Question: I would like to hide the button that shows the option of Grouped or Stacked barchart on shiny.
The button should disapear.
Thanks in advance.
Here is my code followed by image details
'''
library(shiny)
library(rCharts)
library(shinythemes)
library(shinydashboard)
ui <- navbarPage(title = "Information",
tabPanel(title = "Graph",
fluidRow(
column(2),
column(8,
tags$br(),
tags$h5("Chart", style="font-weight: bold; font-size:20px", align = "center"),
tags$br())
),
fluidRow(
column(1),
column(8,
tags$br(),
tags$h5("Exemple", style="font-weight: bold; font-size:14px", align = "center"),
tags$br(),
showOutput("bar","nvd3")),
column(1)
),
tags$head(tags$style(HTML("
.nvtooltip h3 {
font-size:8px;
}
")))
)
)
server <- function(input,output, session) {
output$bar <- renderChart2({
database2 <- cbind(cbind(c(100,110,140),c("2016-09-05","2016-09-05","2016-09-05")),c("Product A","Product B","Product C"))
database2[,1] <- as.numeric(database2[,1])
database2[,2] <- as.Date(database2[,2],origin="1899-12-30")
colnames(database2) <- c("Price","Date","Key")
database2 <- as.data.frame(database2)
m1net_eb <- nPlot(Price ~ Date, group = 'Key', data = database2, type='multiBarChart')
m1net_eb$chart(margin = list(left=60,bottom=110,right=60))
m1net_eb$chart(forceY = 0)
m1net_eb$set(lineWidth = 1, width=1100 , height = 700)
m1net_eb
})
}
shinyApp(ui=ui, server=server)
'''

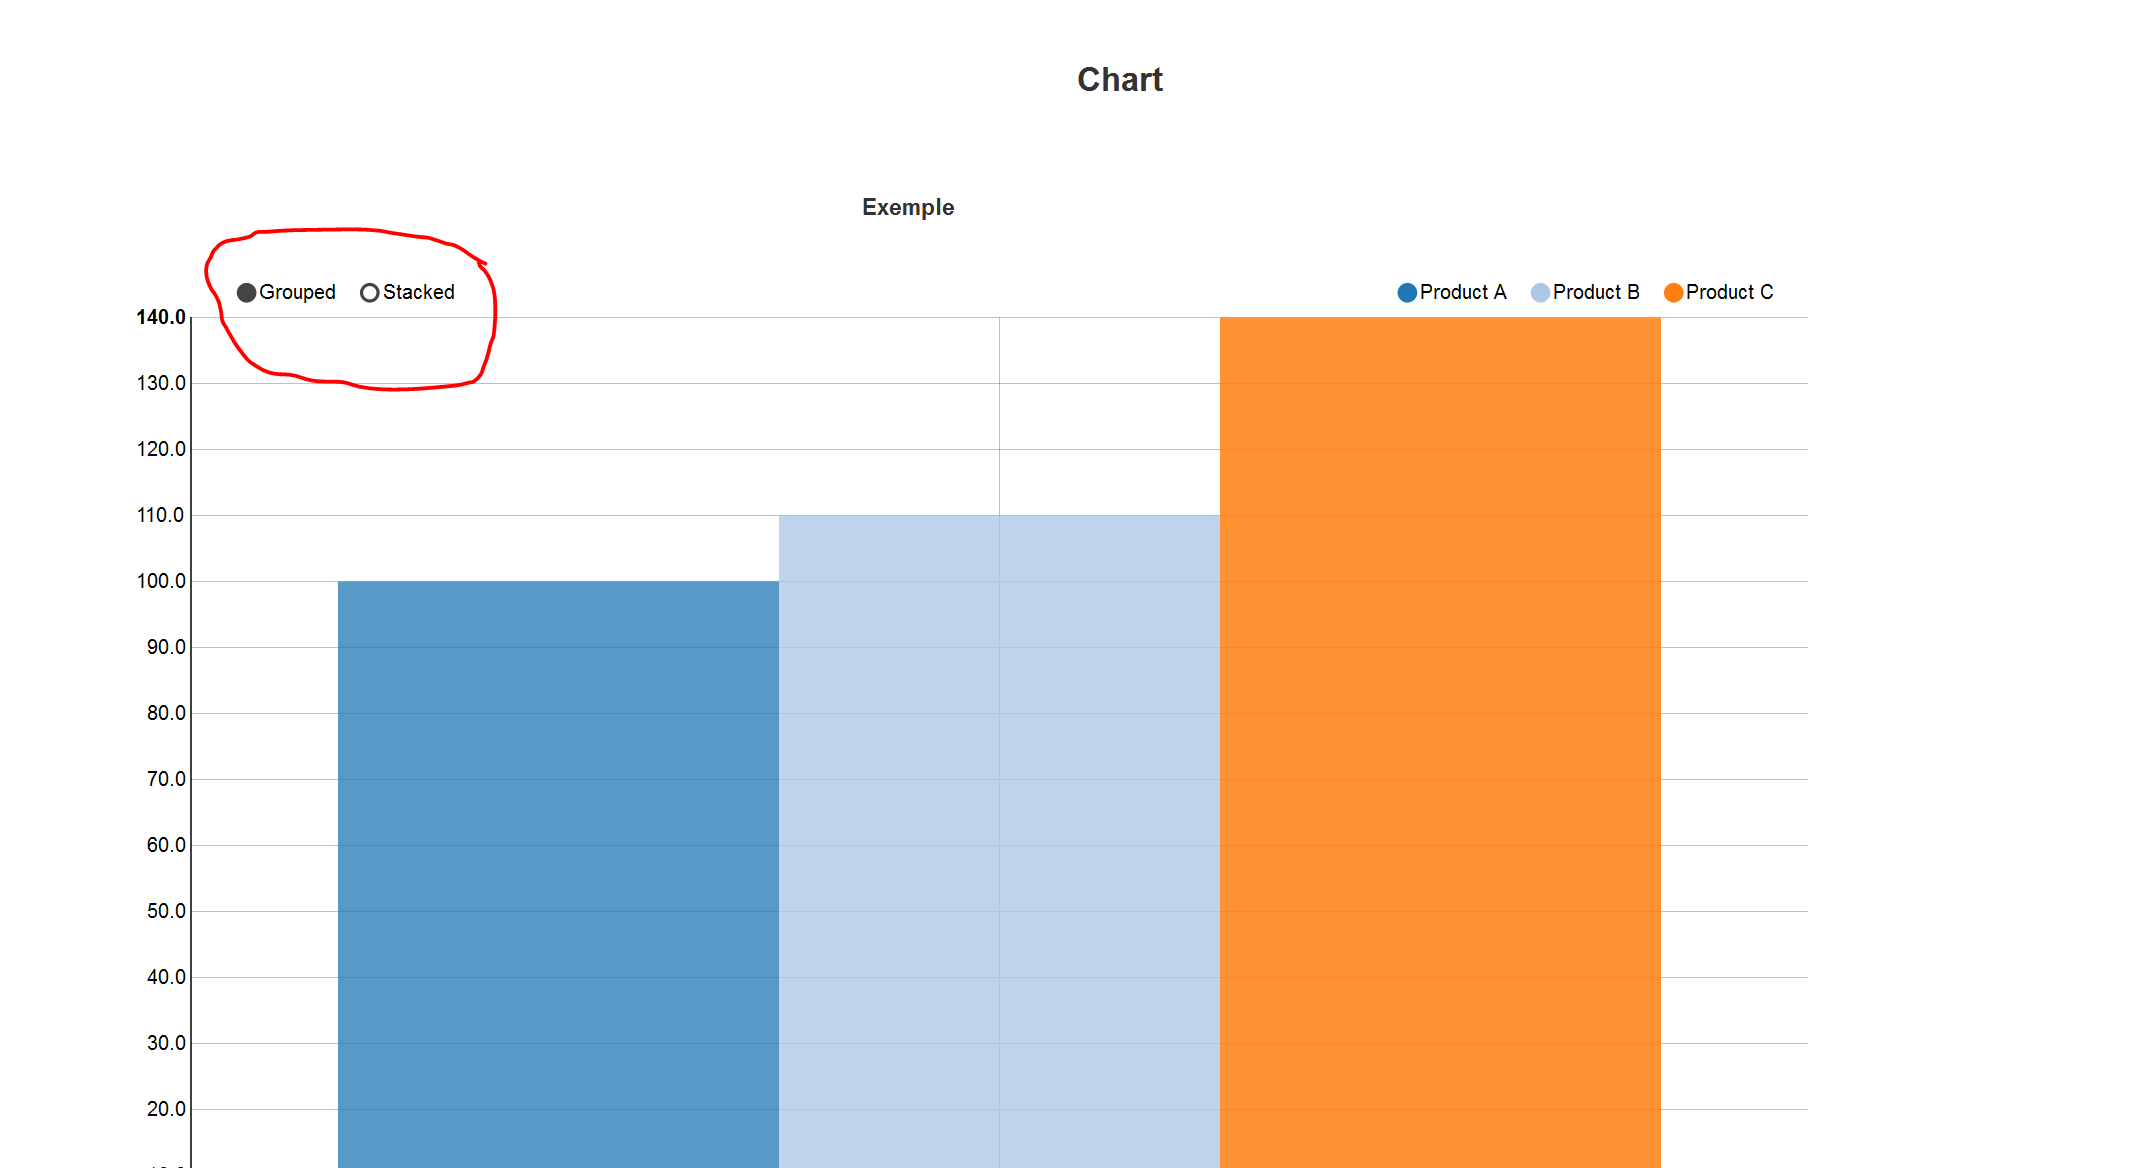
Answer: You can use CSS to hide it. Just add these to your current 'tags$head(tags$style())' section:
'''
.nv-controlsWrap {
display:none;
}
'''